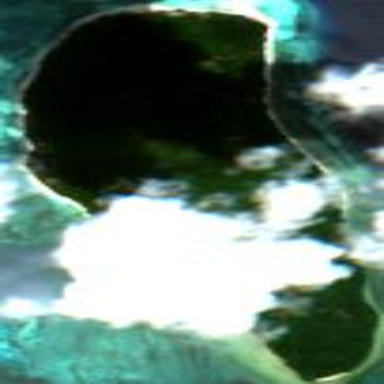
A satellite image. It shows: Island with natural coastline.